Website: home-depot
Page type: billing-address
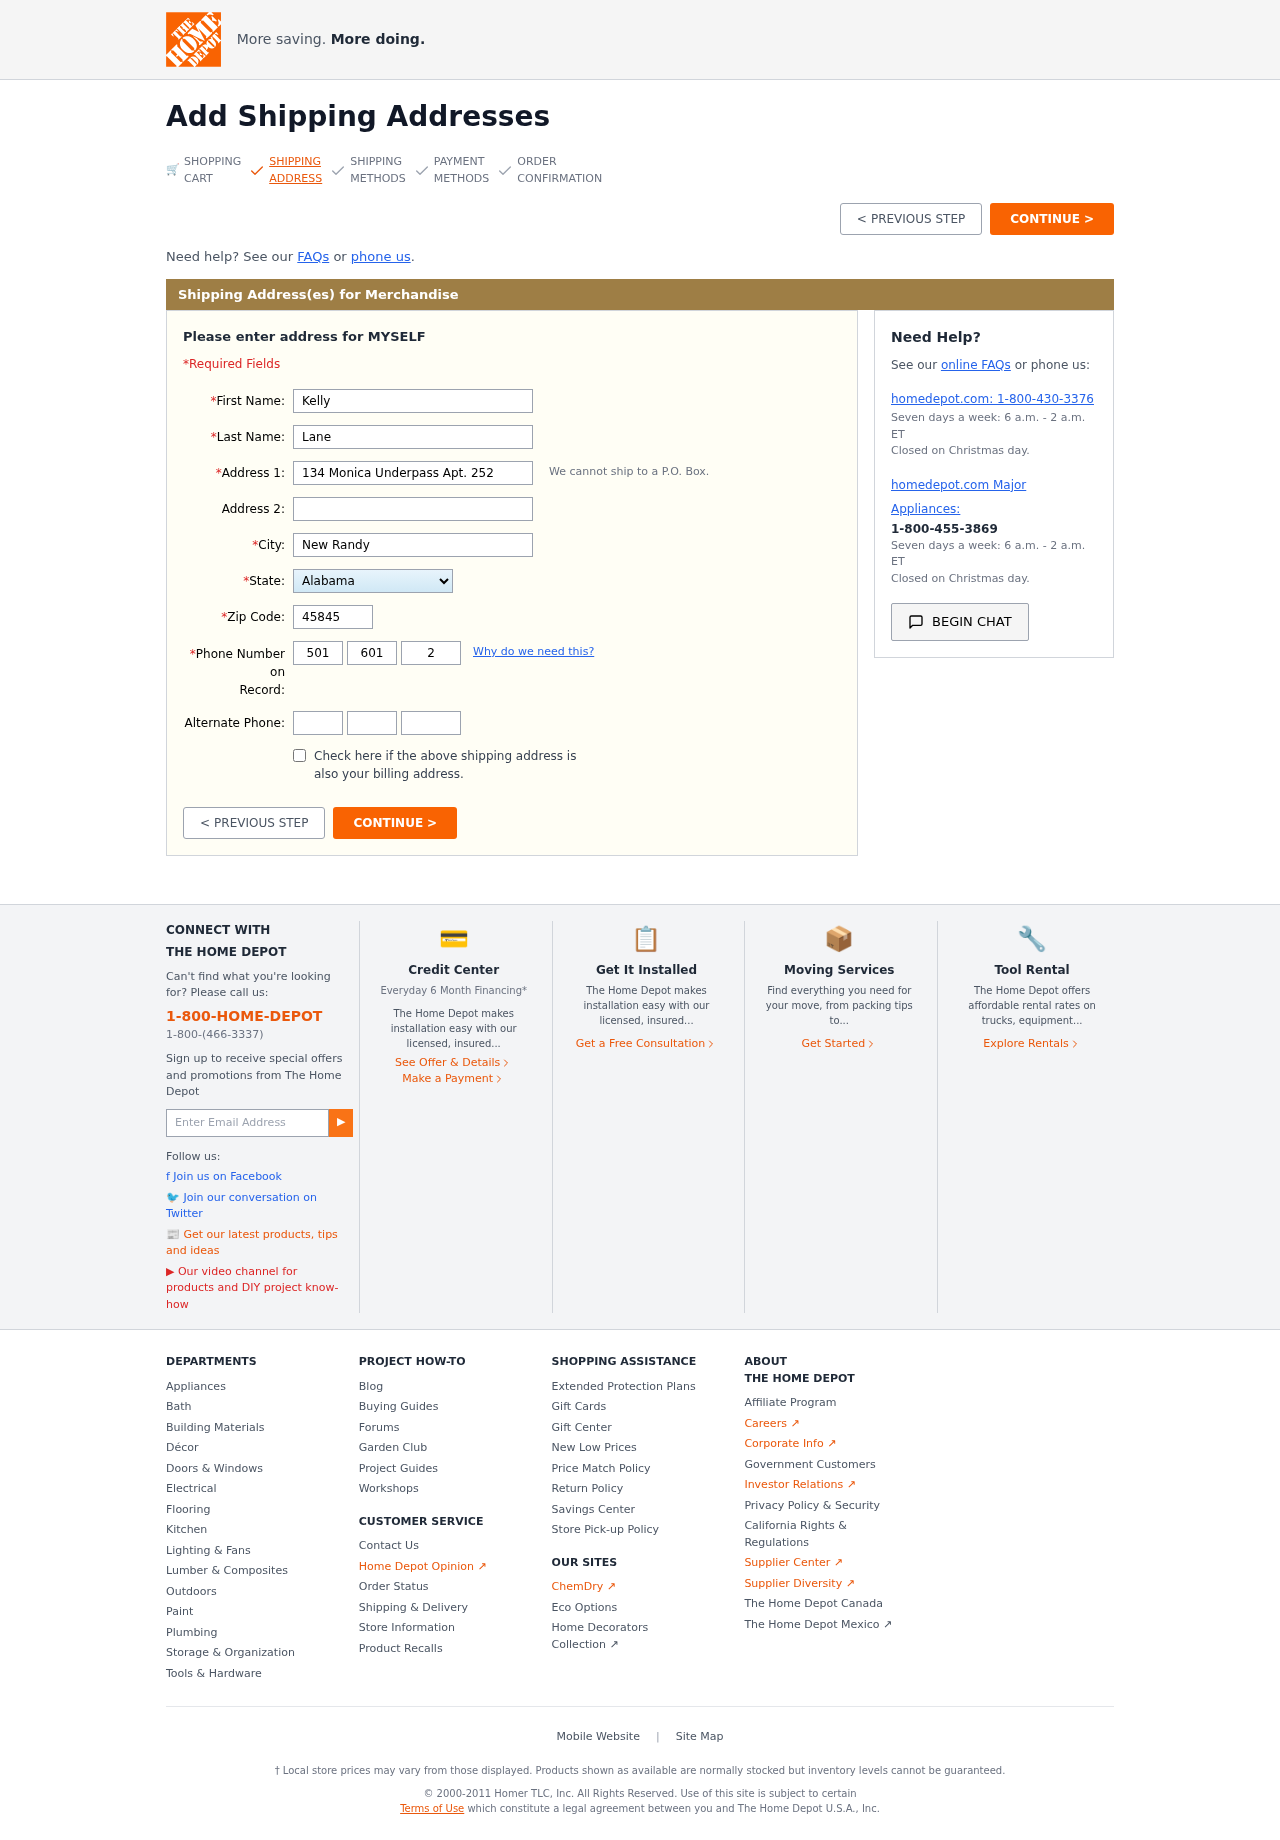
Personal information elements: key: PII_STATE
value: Alabama
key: PII_FIRSTNAME
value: Kelly
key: PII_LASTNAME
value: Lane
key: PII_STREET
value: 134 Monica Underpass Apt. 252
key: PII_CITY
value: New Randy
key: PII_POSTCODE
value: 45845
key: PII_PHONE_AREA
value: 501
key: PII_PHONE_PREFIX
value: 601
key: PII_PHONE_LINE
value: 2013
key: PII_PHONE_ALT_AREA
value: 392
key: PII_PHONE_ALT_PREFIX
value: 927
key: PII_PHONE_ALT_LINE
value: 7586